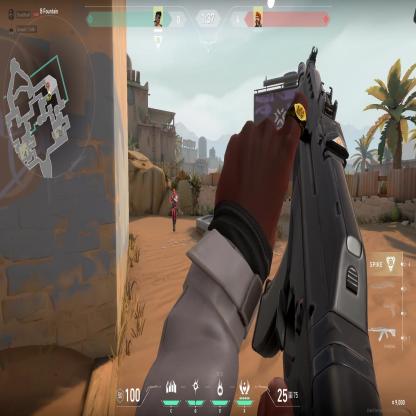
Label: enemy